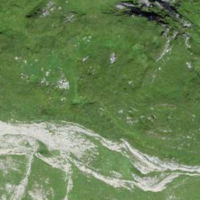
EUNIS habitat code: 23
Species observed at this site:
Allium victorialis